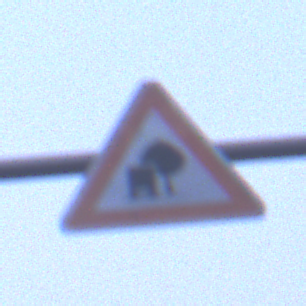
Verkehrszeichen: UnzureichendesLichtraumprofil
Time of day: SunriseSunset
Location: Outdoor (Urban)
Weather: Overcast
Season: NotSpecified
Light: Natural